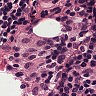
Metastatic tissue present: no